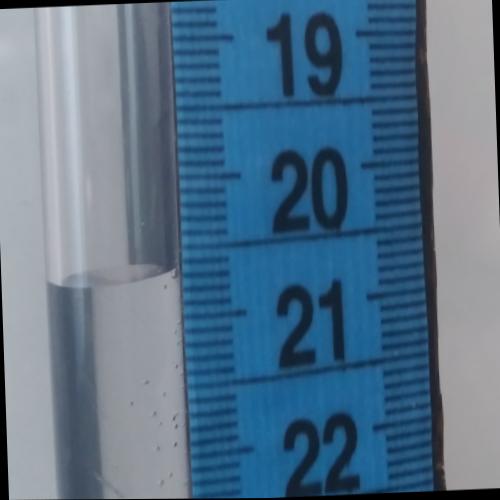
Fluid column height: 20.7 cm